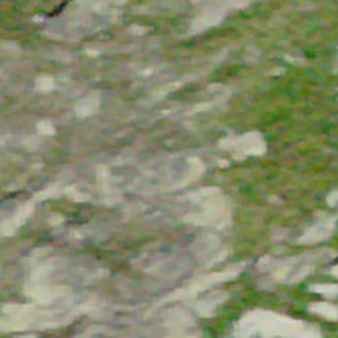
Label: other